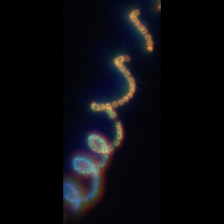
Taxon: Chaetoceros
Group: Diatoms